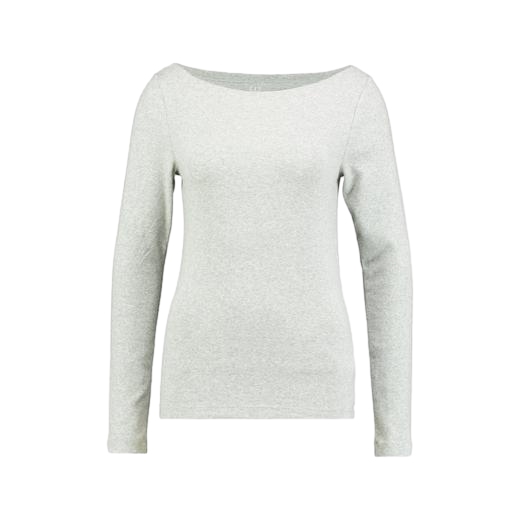
long-sleeve t-shirt only macy, long-sleeve top, longsleeve t-shirt, white background